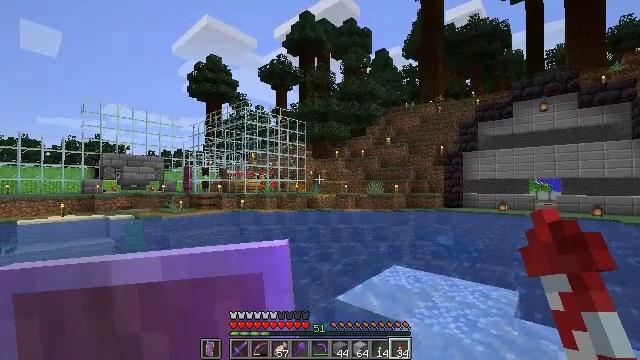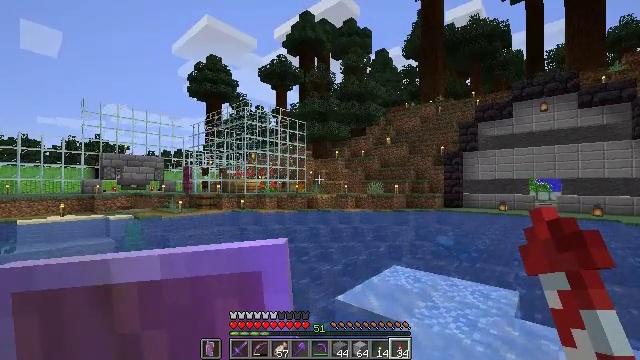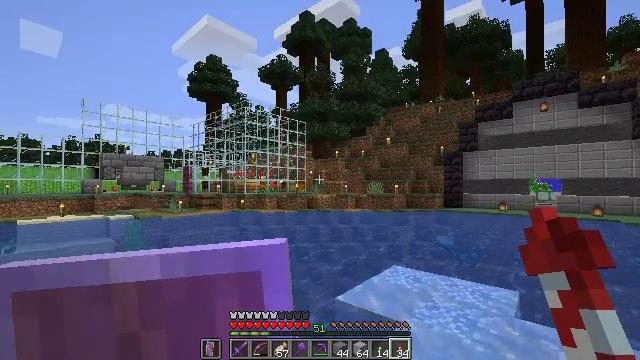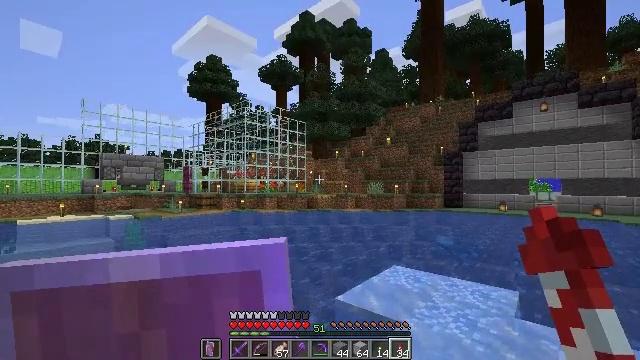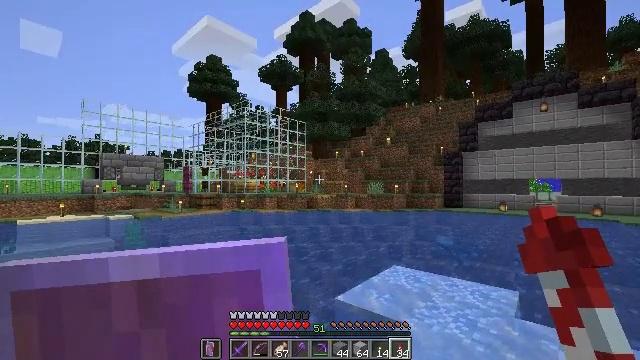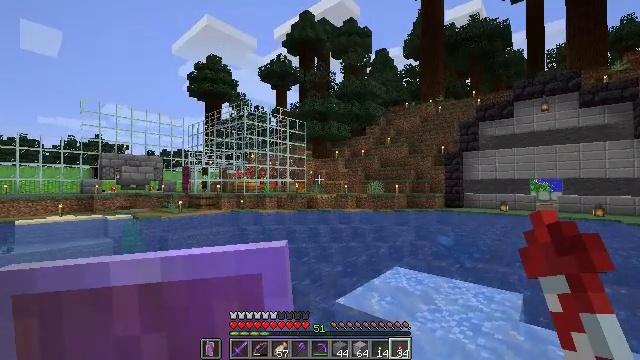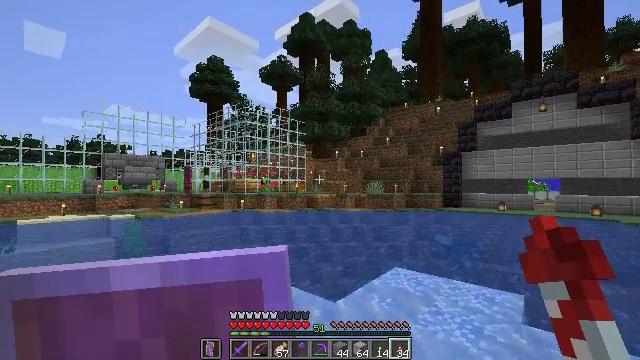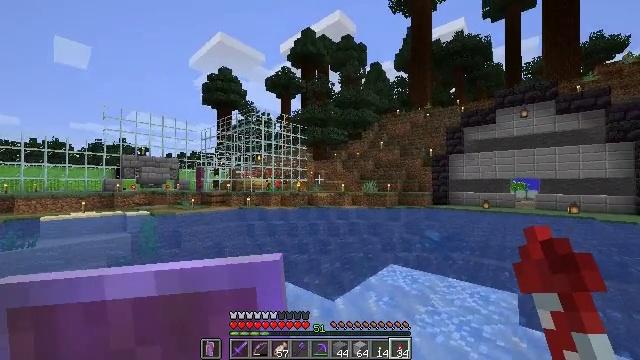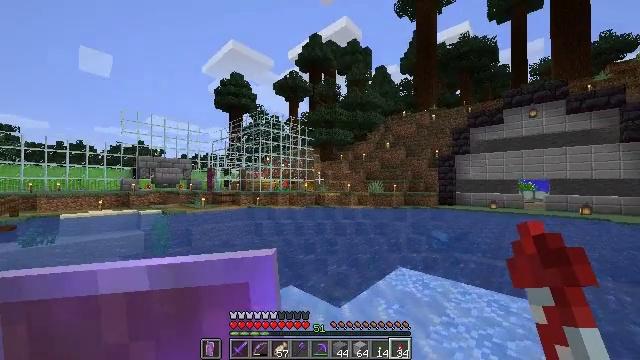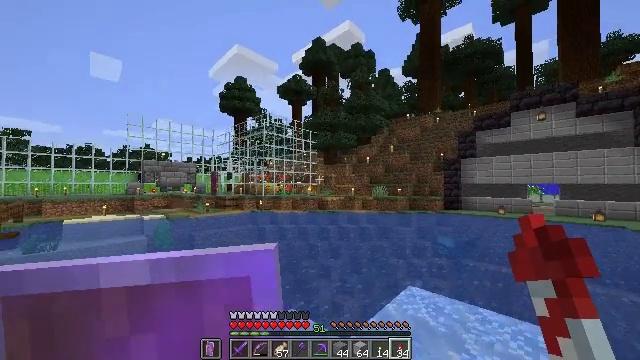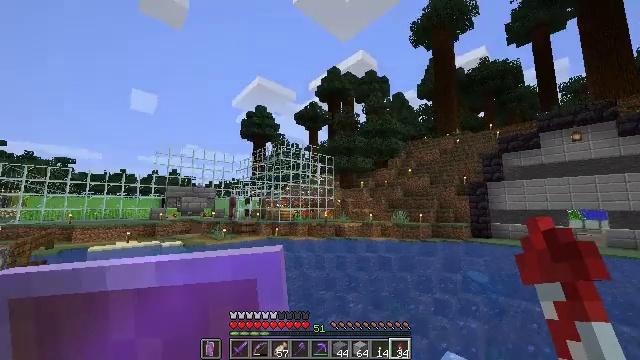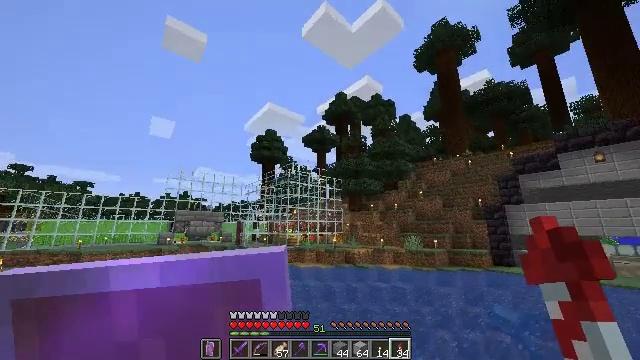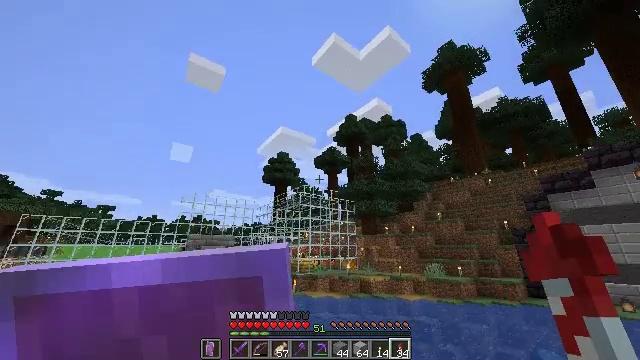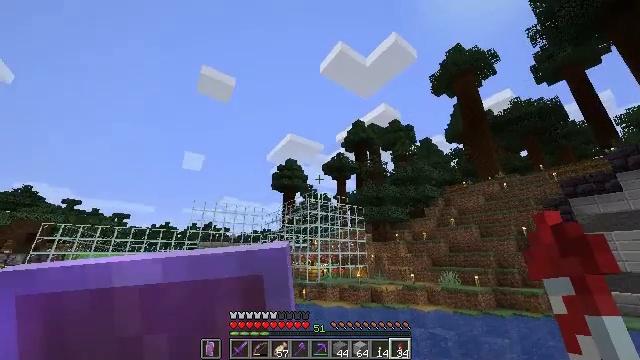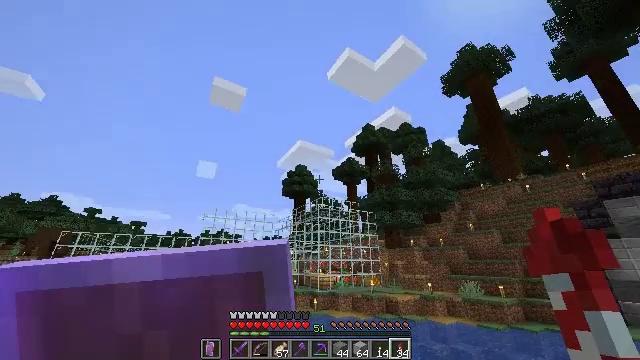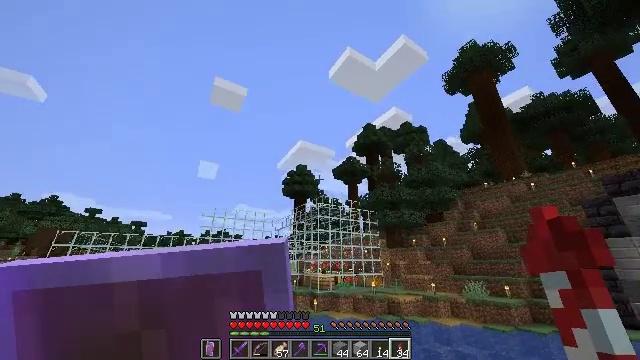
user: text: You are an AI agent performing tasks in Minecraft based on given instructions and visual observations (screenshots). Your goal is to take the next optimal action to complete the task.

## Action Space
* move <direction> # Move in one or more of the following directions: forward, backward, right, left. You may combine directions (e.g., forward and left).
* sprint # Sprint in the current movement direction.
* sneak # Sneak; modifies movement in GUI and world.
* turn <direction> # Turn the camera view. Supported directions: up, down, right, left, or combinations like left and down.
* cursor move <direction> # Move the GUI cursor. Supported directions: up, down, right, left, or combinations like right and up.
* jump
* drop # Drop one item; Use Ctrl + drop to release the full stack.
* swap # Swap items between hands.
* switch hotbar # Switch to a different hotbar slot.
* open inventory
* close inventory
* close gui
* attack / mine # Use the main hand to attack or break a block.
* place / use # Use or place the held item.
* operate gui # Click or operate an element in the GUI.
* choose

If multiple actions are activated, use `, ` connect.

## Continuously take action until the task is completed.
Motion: motion action
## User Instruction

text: Hunt a slime.
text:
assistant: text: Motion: no_op
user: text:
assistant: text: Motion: no_op
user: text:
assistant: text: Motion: no_op
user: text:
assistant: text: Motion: sprint
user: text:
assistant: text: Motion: move forward, sprint
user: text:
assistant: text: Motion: move forward, sprint
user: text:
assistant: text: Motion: move forward, sprint
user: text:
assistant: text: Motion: move forward, sprint, turn left
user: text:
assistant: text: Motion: move forward, sprint, jump
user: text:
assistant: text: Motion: move forward, sprint, turn left and up, jump
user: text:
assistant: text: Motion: move forward, sprint, turn left and up, jump
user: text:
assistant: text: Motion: move forward, sprint, turn left and up, jump
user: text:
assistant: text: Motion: move forward, sprint, turn left and up, jump
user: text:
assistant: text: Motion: move forward, sprint, turn left and up
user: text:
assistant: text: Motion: move forward, sprint
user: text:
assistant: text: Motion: move forward, sprint, turn left, jump
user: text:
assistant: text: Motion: move forward, sprint, use / place, jump
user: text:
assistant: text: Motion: move forward, sprint, use / place, jump
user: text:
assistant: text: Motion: move forward, sprint, use / place, jump
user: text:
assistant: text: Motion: move forward, sprint, jump
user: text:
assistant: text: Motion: move forward, sprint, jump
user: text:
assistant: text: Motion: move forward, sprint, jump
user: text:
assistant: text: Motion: move forward, sprint, jump
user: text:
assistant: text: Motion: move forward, sprint, jump
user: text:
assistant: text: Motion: move forward, sprint, jump
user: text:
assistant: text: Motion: move forward, sprint, jump
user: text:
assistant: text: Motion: move forward, sprint
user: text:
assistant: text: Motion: move forward, sprint
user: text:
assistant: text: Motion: move forward, sprint
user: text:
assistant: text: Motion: move forward, sprint